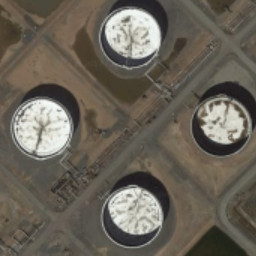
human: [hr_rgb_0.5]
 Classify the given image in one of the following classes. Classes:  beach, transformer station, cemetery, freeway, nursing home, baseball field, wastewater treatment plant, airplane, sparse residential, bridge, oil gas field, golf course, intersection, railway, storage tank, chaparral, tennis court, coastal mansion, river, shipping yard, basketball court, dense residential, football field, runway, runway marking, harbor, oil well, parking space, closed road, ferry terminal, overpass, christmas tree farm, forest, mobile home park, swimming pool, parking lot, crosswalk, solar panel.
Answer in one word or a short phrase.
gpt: storage tank